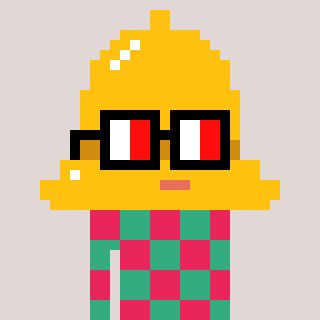
a pixel art character with square glasses with black frames and red eyes, a bell-shaped head and a teal-colored body on a warm background